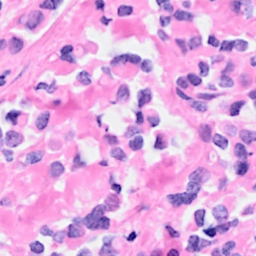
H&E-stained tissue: Breast